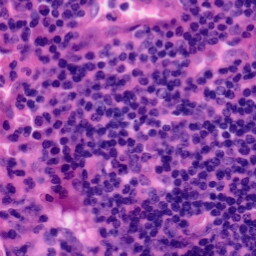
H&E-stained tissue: Tonsil